Question: Before I moved my project from XCode 5 and iOS 7.1 to XCode 6 and iOS 8.0 my application was working in background.
Unfortunately now the method '___repeating' is stop repeat in background. What do I miss? Recently I've made many changes on . This may be the reason? Did Apple change the rules how background application work? Code and Capabilities screen are located below.
'''
- (instancetype)init {
self = [super init];
if (self) {
[NSTimer scheduledTimerWithTimeInterval:2.0 target:self selector:@selector(___repeating) userInfo:nil repeats:YES];
}
return self;
}
- (void)___repeating {
DLog(@"Working!");
}
'''

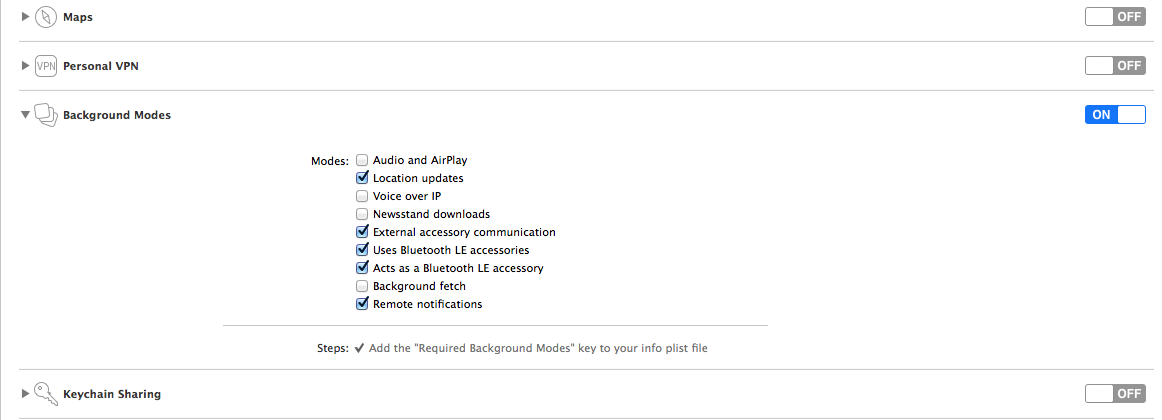
Answer: That's not how background processing is supposed to work on iOS. <URL>. In general, you set up your task and wait for the OS to call a particular method, that way your app can sleep between calls. Your app can even be killed completely between calls, and the OS will relaunch it at the appropriate time.